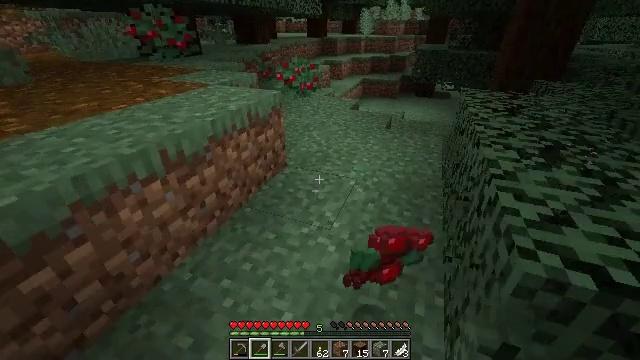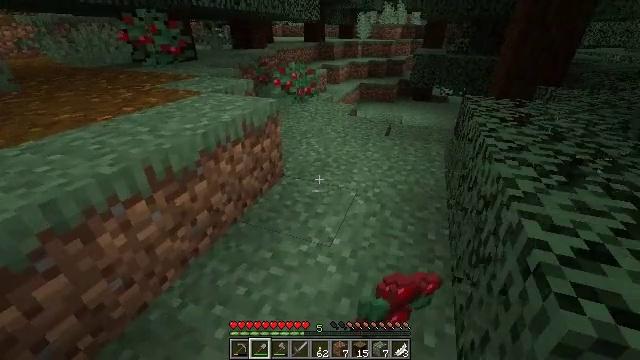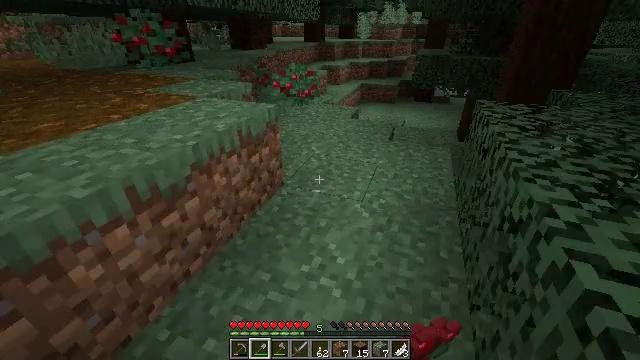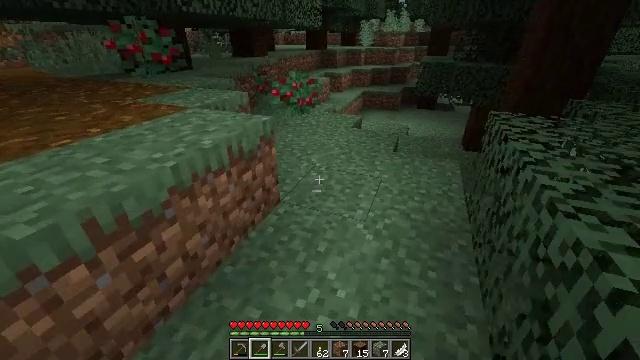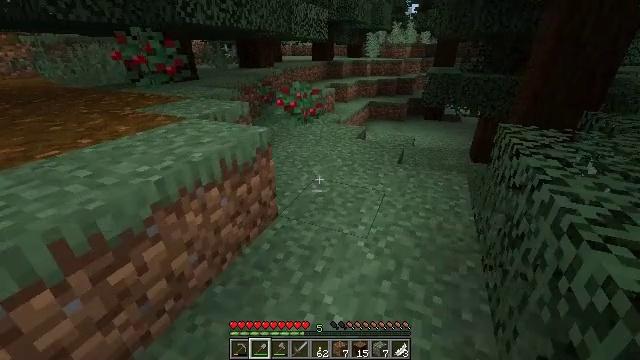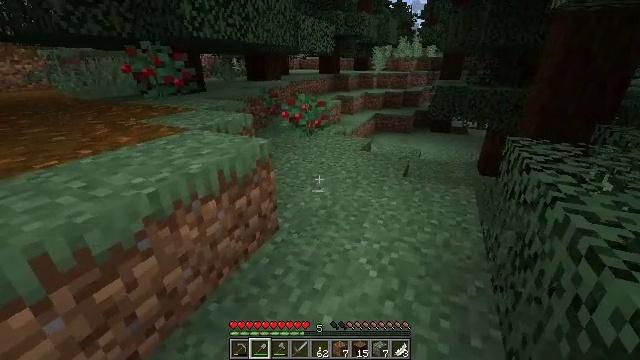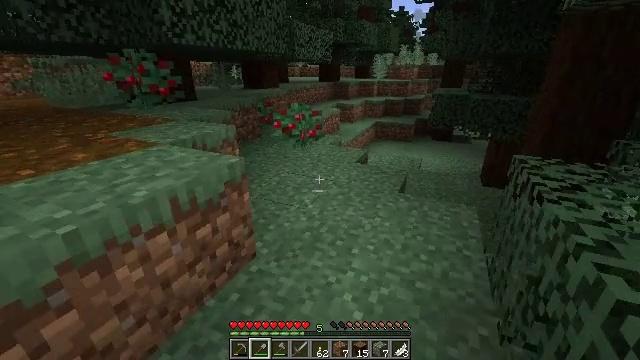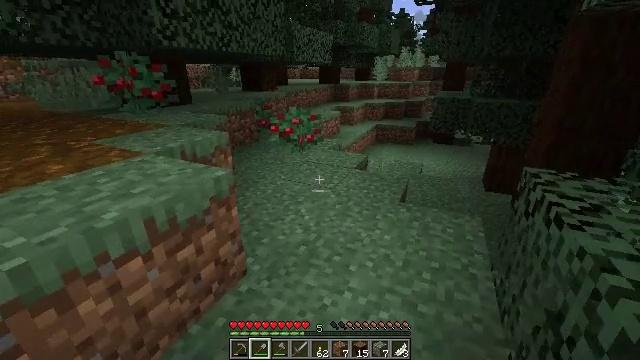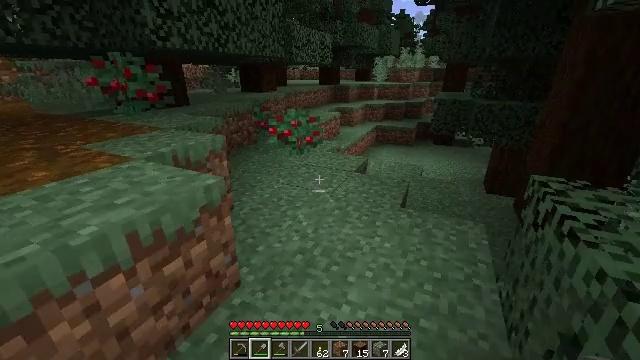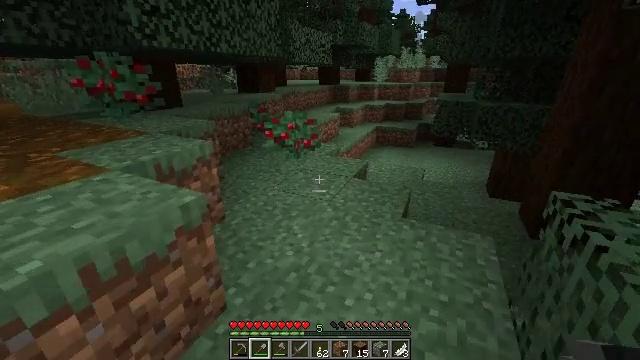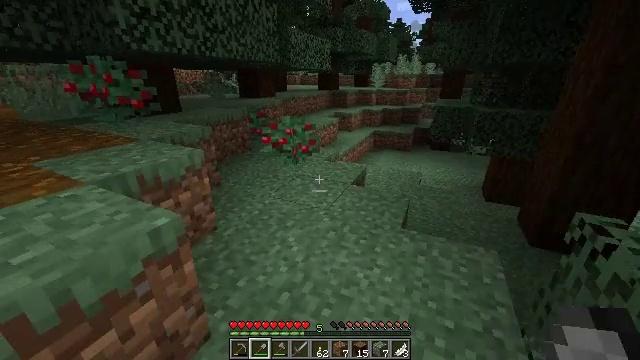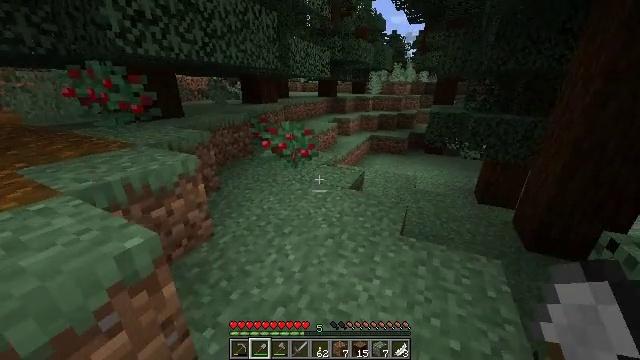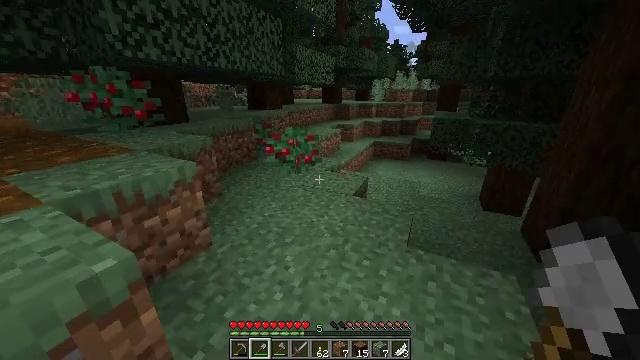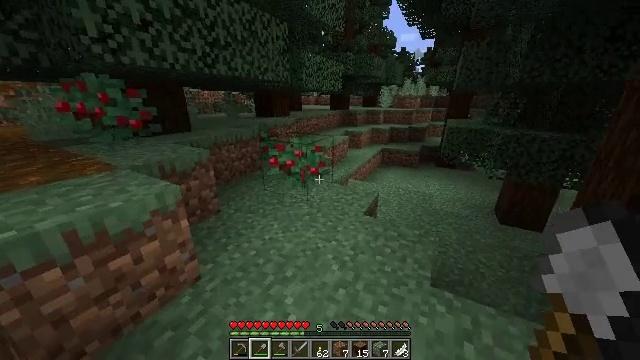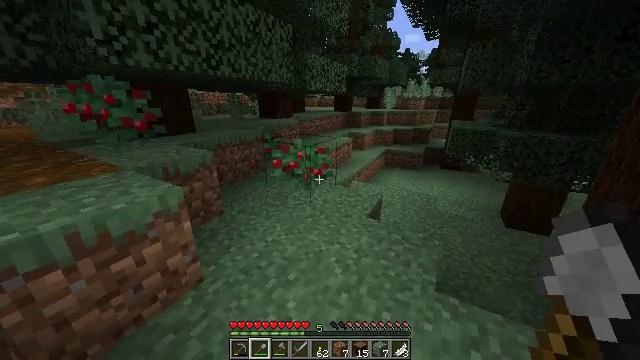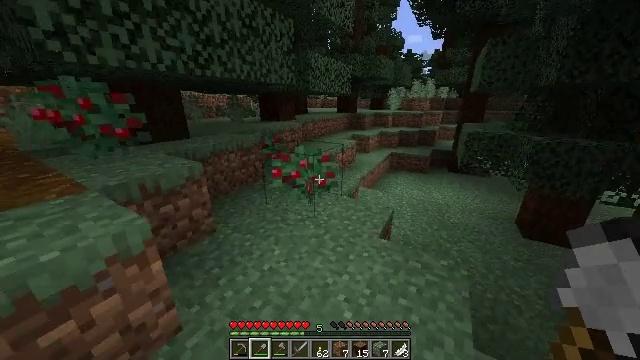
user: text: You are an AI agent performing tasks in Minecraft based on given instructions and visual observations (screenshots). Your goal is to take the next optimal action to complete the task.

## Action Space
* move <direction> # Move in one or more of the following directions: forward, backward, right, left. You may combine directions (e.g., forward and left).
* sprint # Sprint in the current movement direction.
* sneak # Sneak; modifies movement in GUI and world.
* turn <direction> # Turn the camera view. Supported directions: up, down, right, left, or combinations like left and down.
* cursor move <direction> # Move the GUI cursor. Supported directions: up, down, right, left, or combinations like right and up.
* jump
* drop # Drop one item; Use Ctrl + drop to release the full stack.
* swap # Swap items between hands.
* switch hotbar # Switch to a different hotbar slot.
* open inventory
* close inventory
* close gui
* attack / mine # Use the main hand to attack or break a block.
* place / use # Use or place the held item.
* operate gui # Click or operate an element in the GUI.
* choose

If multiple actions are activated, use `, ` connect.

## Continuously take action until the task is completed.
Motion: motion action
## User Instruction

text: Mine the sweet berry bush.
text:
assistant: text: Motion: move forward
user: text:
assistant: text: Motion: move forward
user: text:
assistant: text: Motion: move forward and move right, turn up
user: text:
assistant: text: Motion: move forward and move right, turn left and up
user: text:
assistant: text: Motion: move forward and move right, turn left and up
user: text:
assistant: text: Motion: move forward, turn up
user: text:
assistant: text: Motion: move forward
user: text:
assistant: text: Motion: move forward
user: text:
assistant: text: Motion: move forward, sprint
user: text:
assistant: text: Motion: move forward, sprint
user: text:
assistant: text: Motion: move forward, sprint
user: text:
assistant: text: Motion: move forward, sprint, turn left
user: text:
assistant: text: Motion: move forward, sprint, turn left and up
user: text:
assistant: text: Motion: move forward, sprint
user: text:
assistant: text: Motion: move forward, sprint
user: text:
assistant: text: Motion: move forward, sprint, turn left
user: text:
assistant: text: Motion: move forward, turn left
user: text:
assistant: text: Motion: move forward
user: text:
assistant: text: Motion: move forward, attack / mine
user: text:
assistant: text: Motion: move forward, attack / mine
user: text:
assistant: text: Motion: move forward, attack / mine
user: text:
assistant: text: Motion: move forward, turn left, attack / mine
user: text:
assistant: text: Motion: move forward, turn left, attack / mine
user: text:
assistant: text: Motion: move forward, turn left, attack / mine
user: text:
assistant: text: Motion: move forward, turn left, attack / mine
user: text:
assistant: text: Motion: move forward and move right, turn left, attack / mine
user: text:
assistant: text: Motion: move forward and move right, turn left, attack / mine
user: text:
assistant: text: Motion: move forward, turn left, attack / mine
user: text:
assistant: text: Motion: move forward, turn left and down, attack / mine
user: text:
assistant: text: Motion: move forward, turn left and down, attack / mine